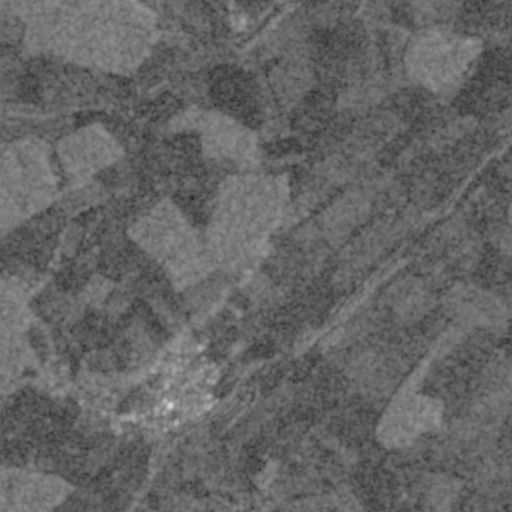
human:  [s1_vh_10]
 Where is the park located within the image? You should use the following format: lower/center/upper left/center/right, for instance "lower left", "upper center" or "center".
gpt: The park is located in the lower left of the image.
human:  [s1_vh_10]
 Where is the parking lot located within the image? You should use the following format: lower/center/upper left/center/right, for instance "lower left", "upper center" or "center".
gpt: The parking lot is located in the lower center of the image.
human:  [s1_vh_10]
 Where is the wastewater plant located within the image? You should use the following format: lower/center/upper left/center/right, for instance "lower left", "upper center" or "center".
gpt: The wastewater plant is located in the center left of the image.
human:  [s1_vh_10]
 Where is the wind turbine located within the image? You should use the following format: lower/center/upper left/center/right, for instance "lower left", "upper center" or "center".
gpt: The wind turbine is located in the lower right of the image.
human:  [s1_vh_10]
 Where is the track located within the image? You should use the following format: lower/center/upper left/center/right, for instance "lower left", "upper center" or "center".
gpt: There is no track in the image.

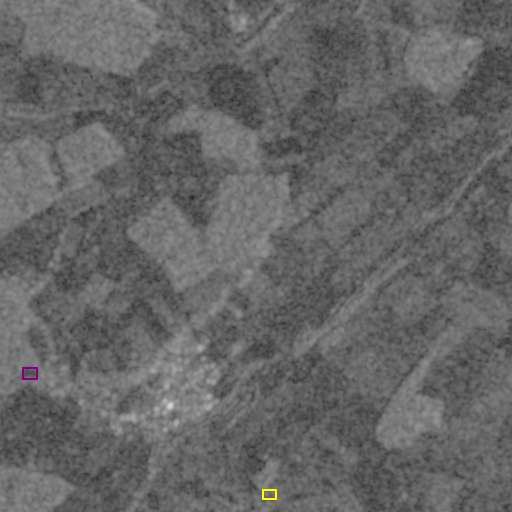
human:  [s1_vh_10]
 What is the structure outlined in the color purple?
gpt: The structure outlined in purple is a park.
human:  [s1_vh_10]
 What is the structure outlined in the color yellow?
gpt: The structure outlined in yellow is a parking lot.
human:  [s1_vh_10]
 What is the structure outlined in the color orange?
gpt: There is no orange outline.